Field crop: maize
Growth stage: 2
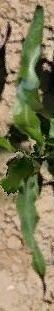
Species: maize